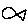
Label: fish